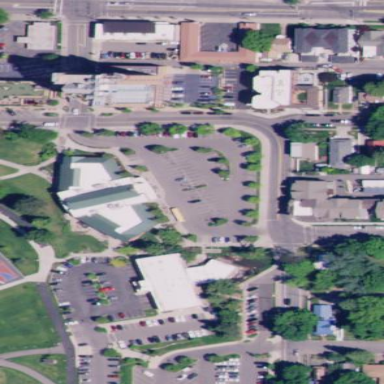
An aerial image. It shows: Parking area.